Interaction volume radius: 5 \u00c5
Interaction volume height: 15 \u00c5
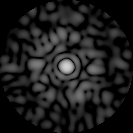
Disorder parameter: 0.8085